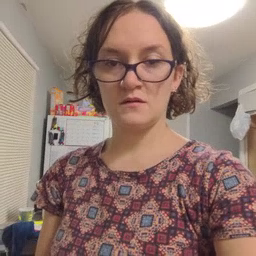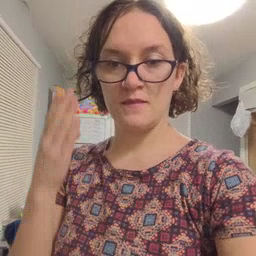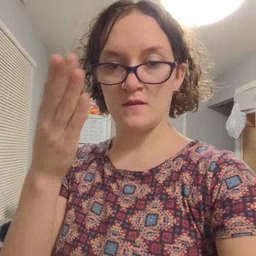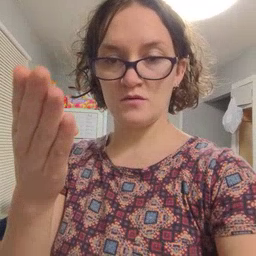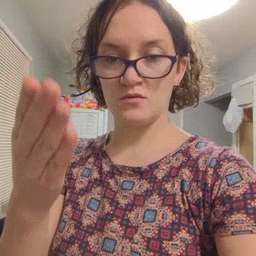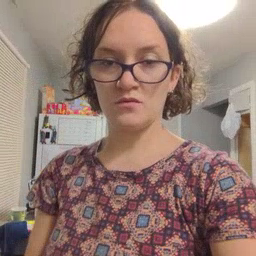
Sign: there